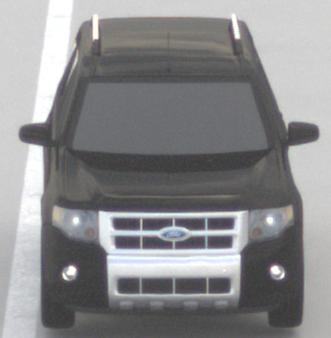
Make: Ford
Model: Escape Hybrid
Detailed model: -
Model produced from: 2004
Model produced until: 2012
Doors: 5
Color: black
Road condition: dry road
Daytime: midday
Contrast: low contrast